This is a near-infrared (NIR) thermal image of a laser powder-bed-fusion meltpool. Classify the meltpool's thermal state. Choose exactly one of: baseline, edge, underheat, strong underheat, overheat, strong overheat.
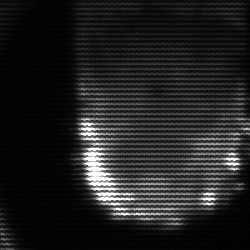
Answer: baseline